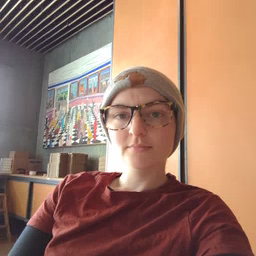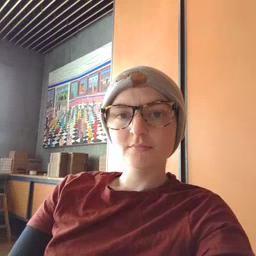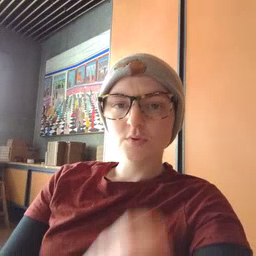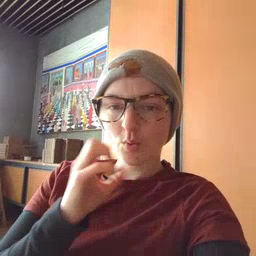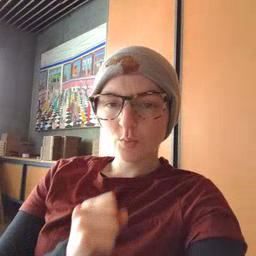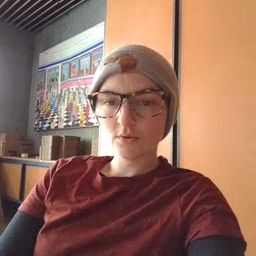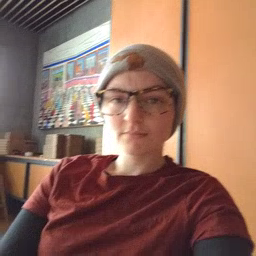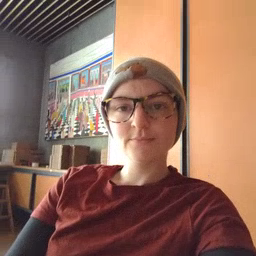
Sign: old